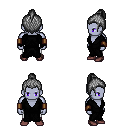
a pixel art fantasy rpg character, male body template, dark elf, purple skin, gray robe, white pants, gray short topknot hairstyle, leather bracers, maroon shoes, four views (front, back, left, right), 2x2 character sprite sheet, small pixel art, hard edges, no anti-aliasing